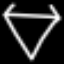
Label: diamond